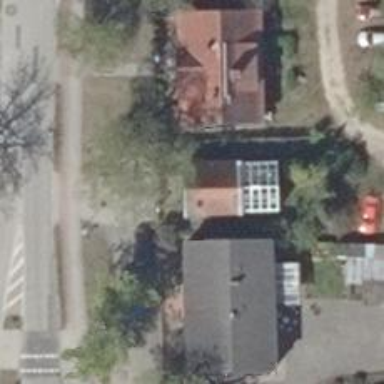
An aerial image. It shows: Veterinary facility.